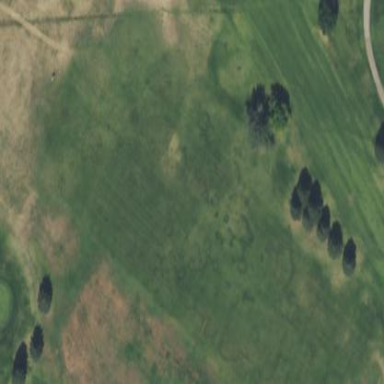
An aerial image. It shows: Driving range for golf on grass surface.